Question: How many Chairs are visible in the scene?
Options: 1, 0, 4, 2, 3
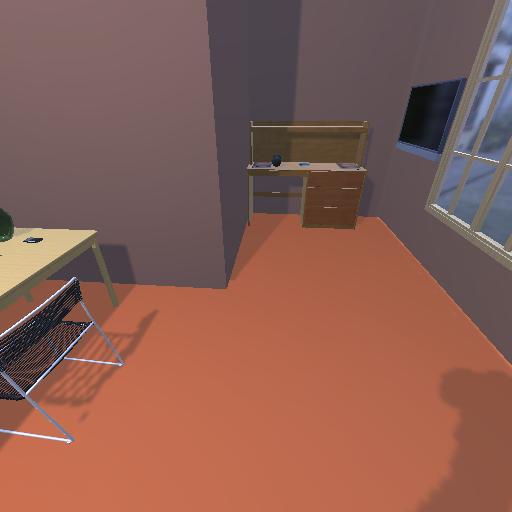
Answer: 1